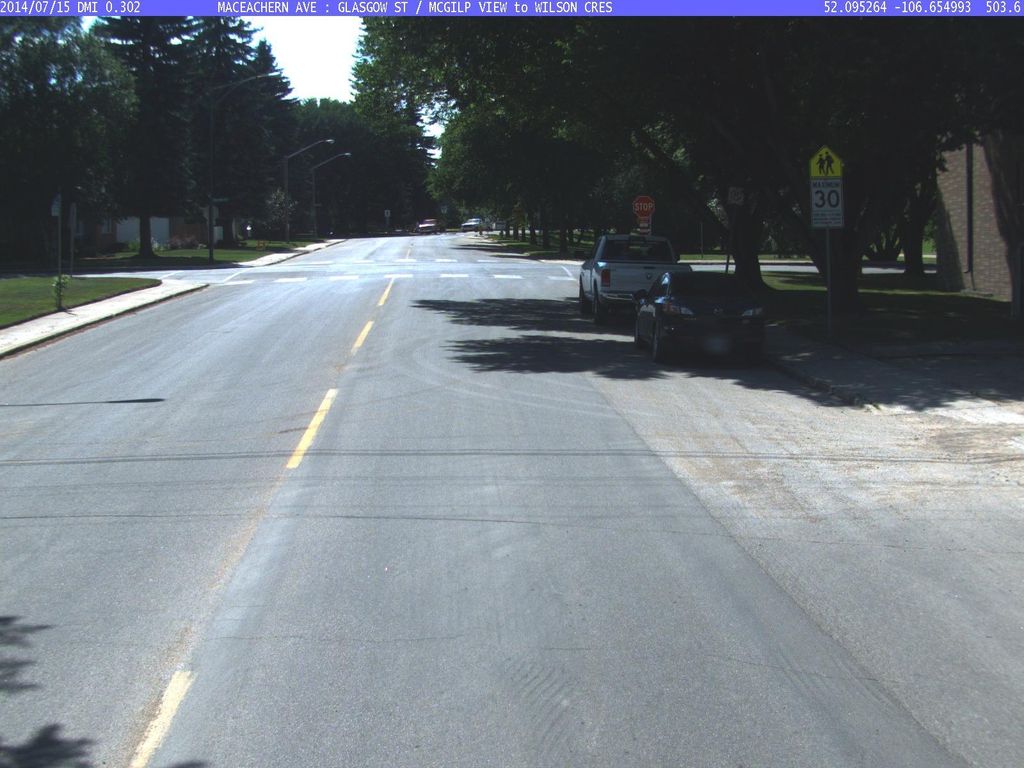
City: saskatoon